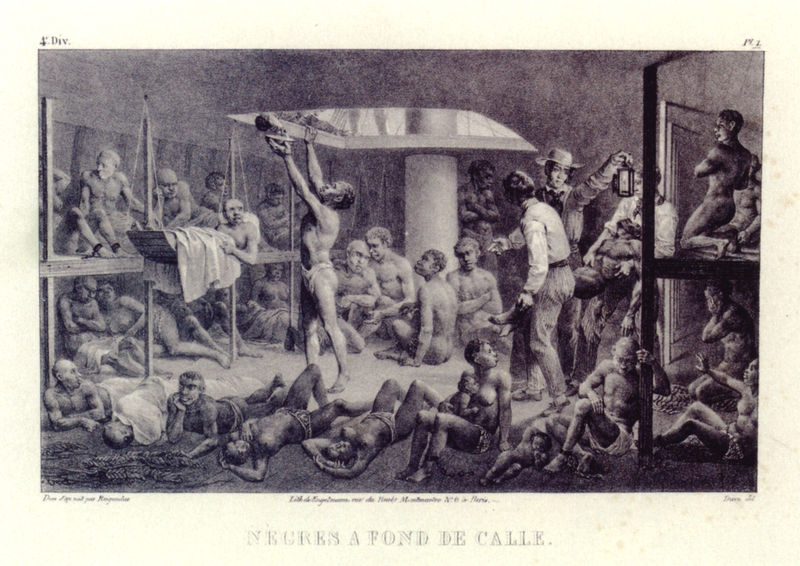
Titel: Zwischendeck eines Sklavenschiffes
Künstler: Johann Moritz Rugendas
Standort: Göttingen
Institution: Niedersächsische Staats- und Universitätsbibliothek
Schlagwörter: gruppe, körper, lendenschurz, nackt, schatten, weiß, frauen, menschen, mädchen, busen, grau, lampe, laterne, licht, männer, schwarz, säule, zeichnung, gürtel, tuch, hemd, hose, boden, boot, handel, kinder, fesseln, brüste, schiff, schrift, liegen, enge, afrika, grafik, amerika, dampfschiff, seile, photographie, leiber, farbige, neger, schwarze, druck, loch, stich, lithografie, gefangen, schwarzweiß, photo, karte, verzweiflung, gefängnis, zelle, weiße, afrikaner, sklave, hilfe, krankheit, hunger, postkarte, hoffnung, kupferstich, hängematte, sklaven, luke, baracke, lager, viele menschen, steindruck, lichtschacht, unterirdisch, betten, sklavinnen, flüchtlinge, stockbetten, starren, aufseher, sklaverei, unterkunft, unterdeck, lichtdruck, pritschen, negerinnen, weisser, haft, sklavenhandel, sklavenhändler, doppelbetten, prtitschen, hochbetten, gefängmis, sklavenschiff, zwischendeck, kärker, etagenbetten